Question: I am having three images or buttons in a linear layout which fits fine on large devices, but when it comes to small devices, what should i do so that the third image comes in the next line (in small devices, it would be aligned properly in landscape but it would go out of the screen in the portrait mode).

XML code:
'''
<LinearLayout
android:id="@+id/linearLayout7"
android:layout_width="fill_parent"
android:layout_height="wrap_content" android:layout_marginLeft="5dp" android:layout_marginRight="5dp" android:layout_marginBottom="5dp" android:gravity="left" android:layout_gravity="left" android:fitsSystemWindows="true">
<ImageButton
android:id="@+id/stopServiceButton"
android:layout_width="wrap_content"
android:layout_height="wrap_content"
android:src="@drawable/stop_service_button_selector" android:background="@null" android:layout_gravity="left" android:paddingBottom="5dp" android:paddingRight="5dp" android:paddingTop="5dp"/>
<ImageButton
android:id="@+id/calibrateButton"
android:layout_width="wrap_content"
android:layout_height="wrap_content"
android:src="@drawable/calibrate_button_selector" android:background="@null" android:layout_gravity="left" android:padding="5dp"/>
<ImageButton
android:id="@+id/doneButton"
android:layout_width="wrap_content"
android:layout_height="wrap_content"
android:src="@drawable/done_button_selector" android:background="@null" android:layout_gravity="left" android:padding="5dp"/>
</LinearLayout>
'''
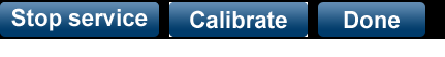
Answer: One simple way is to use 'layout_weight' attribute,this way
'''
<LinearLayout
android:id="@+id/linearLayout7"
android:layout_width="fill_parent"
android:weight_sum="3"
android:layout_height="wrap_content" android:layout_marginLeft="5dp" android:layout_marginRight="5dp" android:layout_marginBottom="5dp" android:gravity="left" android:layout_gravity="left" android:fitsSystemWindows="true">
<ImageButton
android:id="@+id/stopServiceButton"
android:layout_weight="1"
android:layout_width="0dp"
android:layout_height="wrap_content"
android:src="@drawable/stop_service_button_selector" android:background="@null" android:layout_gravity="left" android:paddingBottom="5dp" android:paddingRight="5dp" android:paddingTop="5dp"/>
<ImageButton
android:id="@+id/calibrateButton"
android:layout_weight="1"
android:layout_width="0dp"
android:layout_height="wrap_content"
android:src="@drawable/calibrate_button_selector" android:background="@null" android:layout_gravity="left" android:padding="5dp"/>
<ImageButton
android:id="@+id/doneButton"
android:layout_weight="1"
android:layout_width="0dp"
android:layout_height="wrap_content"
android:src="@drawable/done_button_selector" android:background="@null" android:layout_gravity="left" android:padding="5dp"/>
</LinearLayout>
'''